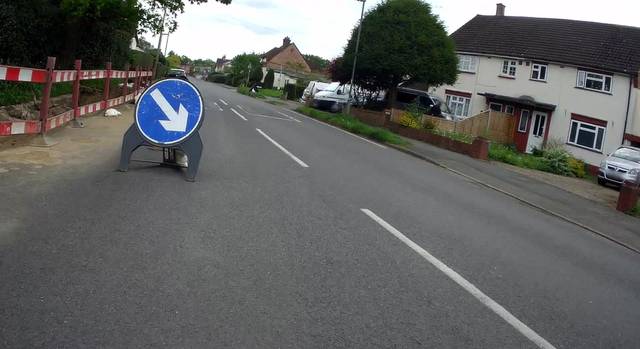
Region: United Kingdom
Coordinates: 51.321, -0.5763